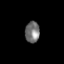
Tissue: skin
Cell type: Epithelial cells
Senescence score: 0.2841
Nuclear area (px): 299
Mean DAPI intensity: 116.181